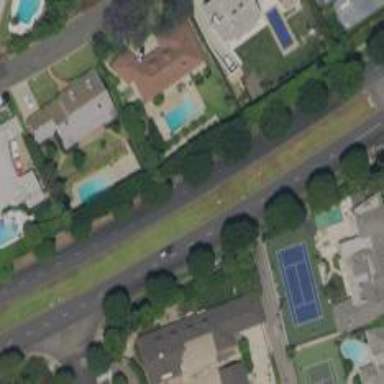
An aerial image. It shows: Secondary road bordered by residential properties.